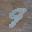
Label: 9